Question: In Microsoft Azure, under service bus, you can see activity graphs for the different queues/topics etc.
The graph shows various different lines, such as , , etc.
Requests seem to be constantly occurring and often significantly large than the number of messages (in topics). Even though the number of servers listening to the queue remains the same - sometimes the number of will dramatically increase without seeing any change in the number of .

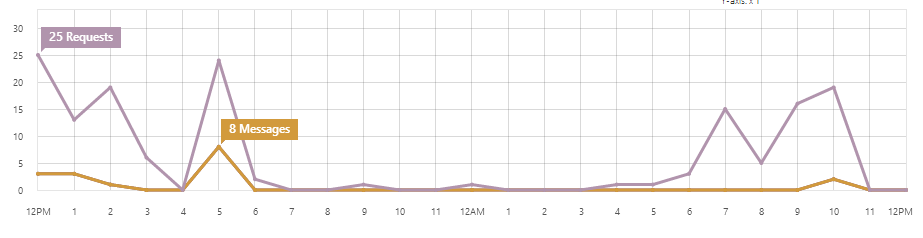
Answer: I that a request is a poll on a queue / subscription, even if that didn't result in a message being pulled. With the OnMessage message pump model , you typically wait 'forever' until a message arrives, resulting mostly in an equal number of receives & messages. But when your role/thread/pump stops and restarts, that will trigger a new receive, even if no message was found.